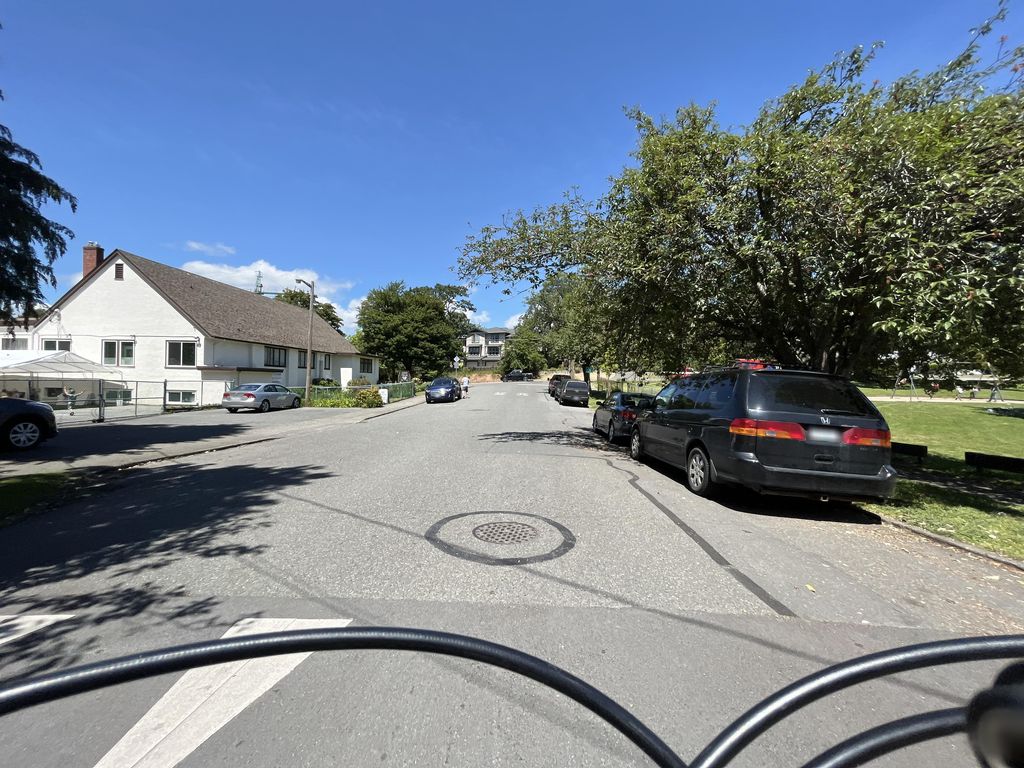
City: victoria